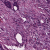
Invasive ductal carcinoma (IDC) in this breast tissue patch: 0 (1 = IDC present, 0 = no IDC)